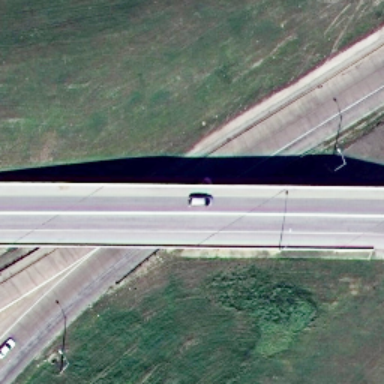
An overpass with a road go across another one diagonally .